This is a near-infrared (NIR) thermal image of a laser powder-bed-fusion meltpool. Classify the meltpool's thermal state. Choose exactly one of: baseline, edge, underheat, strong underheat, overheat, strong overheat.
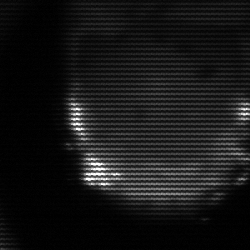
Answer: edge